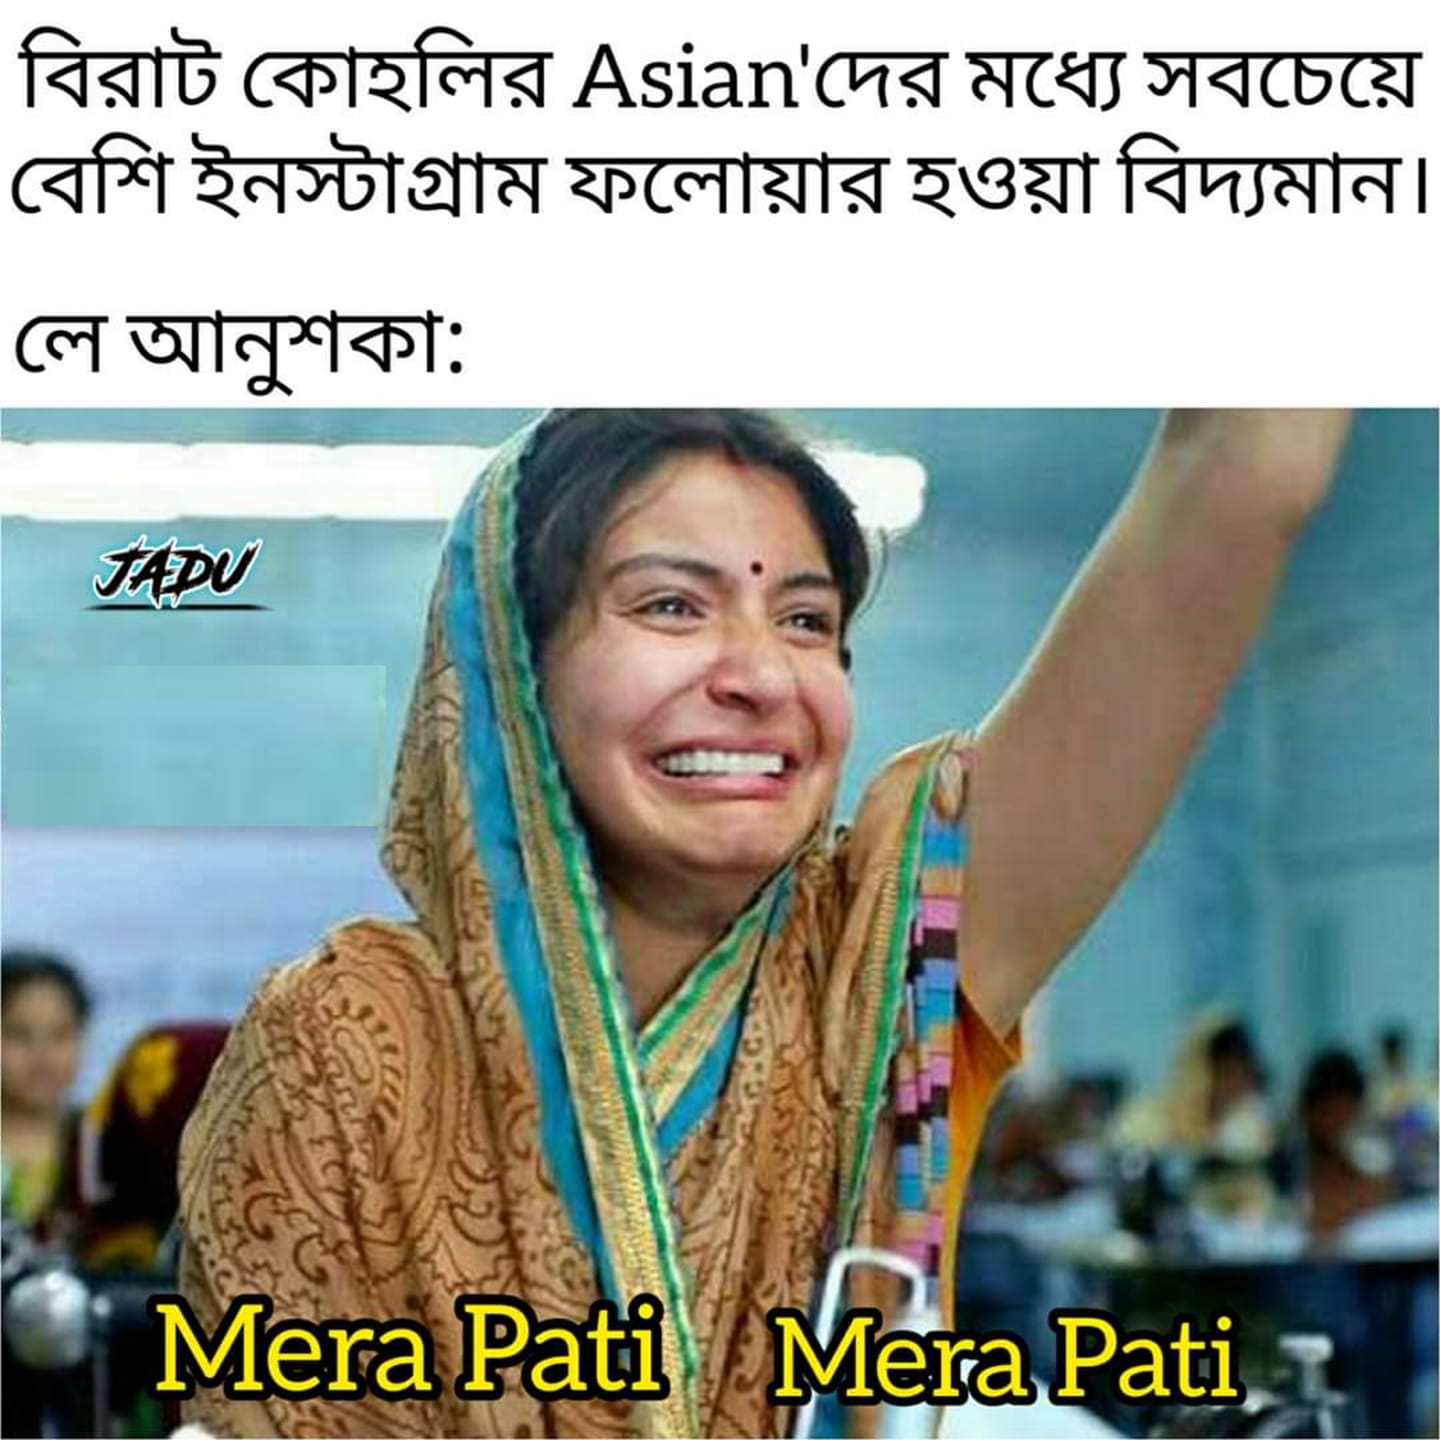
Caption: বিরাট কোহলির Asian'দের মধ্যে সবচেয়ে বেশি ইনস্টাগ্রামে ফলোয়ার হওয়া বিদ্যমান ।      লে আনুশকাঃ    Mera Pati    Mera Pati
Label: hate